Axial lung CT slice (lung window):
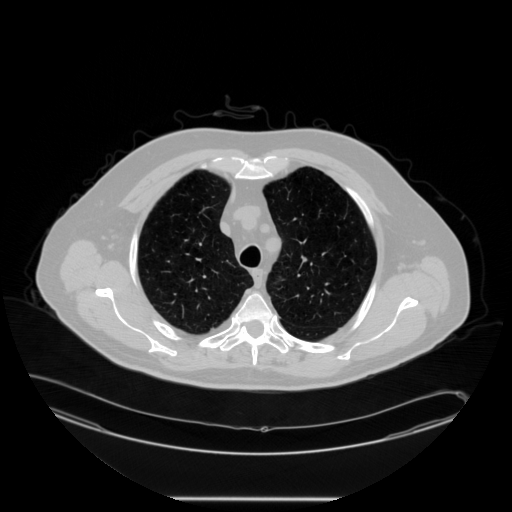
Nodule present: no